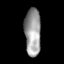
Tissue: lung
Cell type: Myeloid cells
Senescence score: 0.2182
Nuclear area (px): 750
Mean DAPI intensity: 156.071